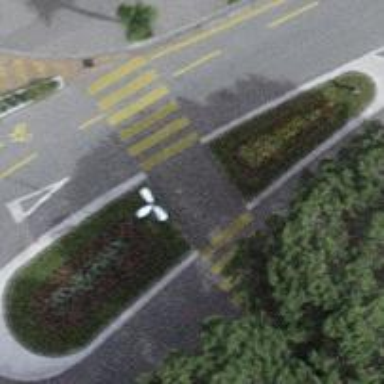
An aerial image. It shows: Traffic calming island.